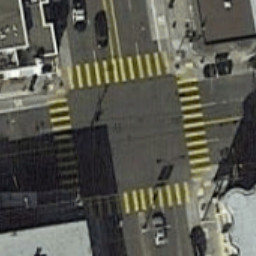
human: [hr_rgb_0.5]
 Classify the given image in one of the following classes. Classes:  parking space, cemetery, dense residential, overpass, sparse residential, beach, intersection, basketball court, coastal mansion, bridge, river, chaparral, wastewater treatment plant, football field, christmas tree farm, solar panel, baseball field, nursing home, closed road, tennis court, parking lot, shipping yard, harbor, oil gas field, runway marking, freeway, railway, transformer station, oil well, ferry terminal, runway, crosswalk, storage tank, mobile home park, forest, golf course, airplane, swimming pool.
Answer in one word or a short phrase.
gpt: crosswalk